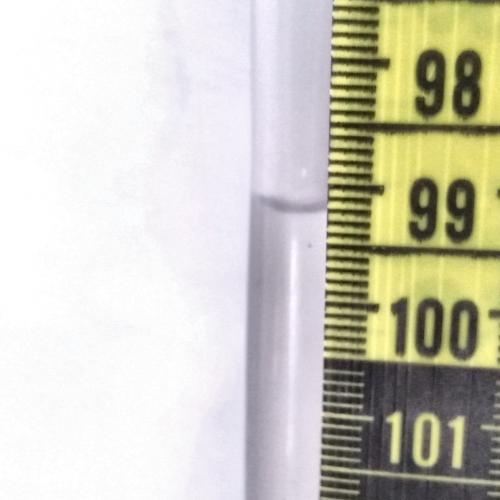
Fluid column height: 99.2 cm